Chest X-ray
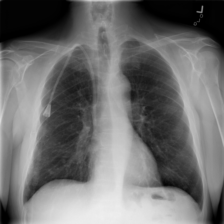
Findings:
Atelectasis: negative
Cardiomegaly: negative
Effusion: negative
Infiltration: positive
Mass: negative
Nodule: positive
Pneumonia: negative
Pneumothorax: negative
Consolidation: negative
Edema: negative
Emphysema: negative
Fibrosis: negative
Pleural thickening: negative
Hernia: negative